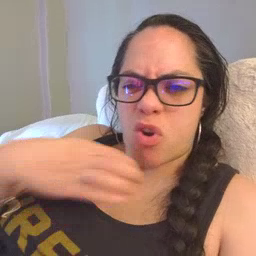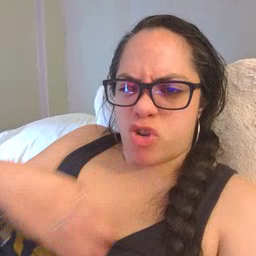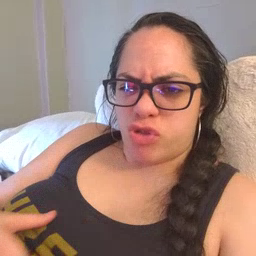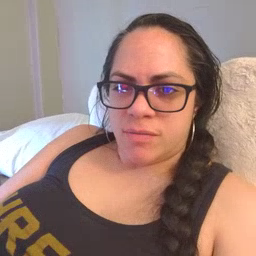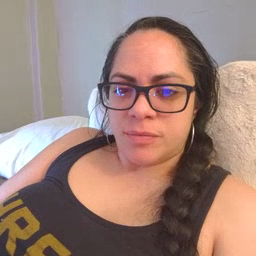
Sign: hungry